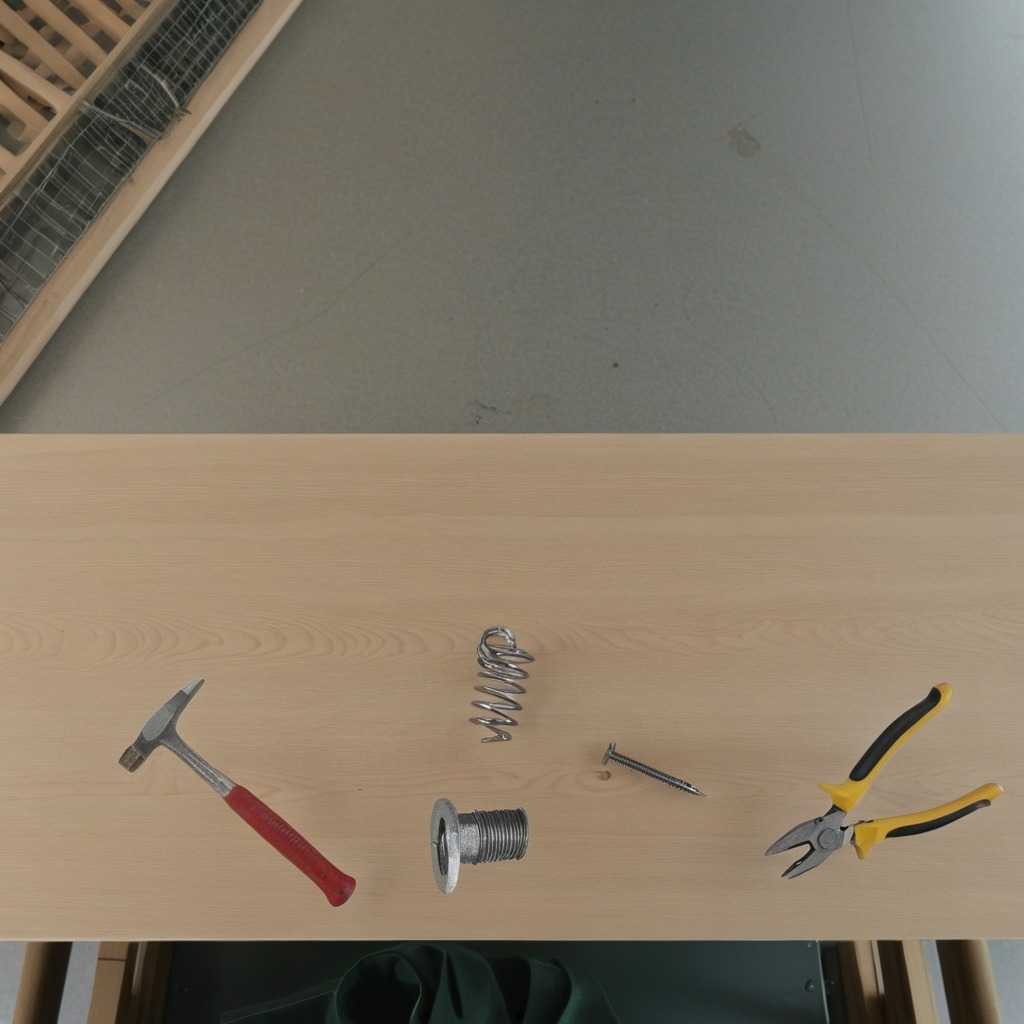
A hammer, an iron nail, a metal machine screw, a coiled metal spring, and a pair of pliers are lying on the workbench.